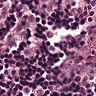
Metastatic tissue present: no